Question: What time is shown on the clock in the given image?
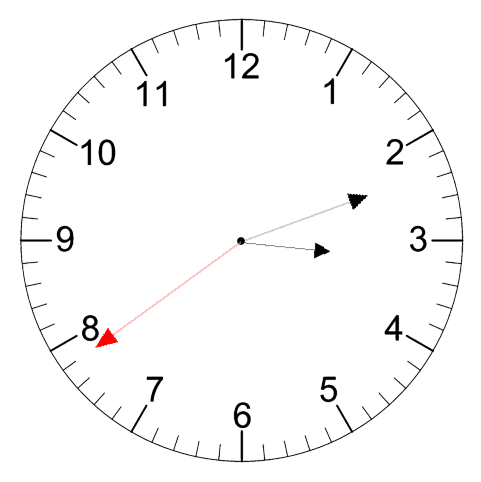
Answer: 03:11:39